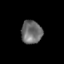
Tissue: skin
Cell type: Epithelial cells
Senescence score: 0.2317
Nuclear area (px): 474
Mean DAPI intensity: 109.129